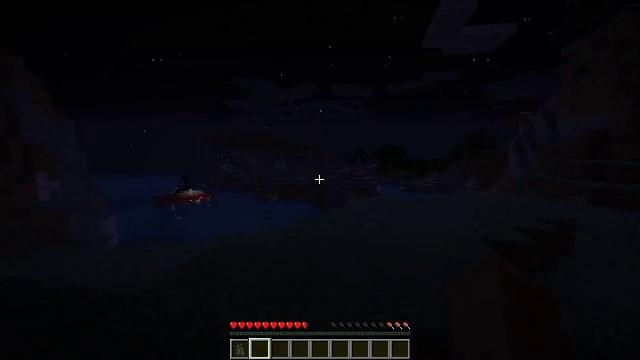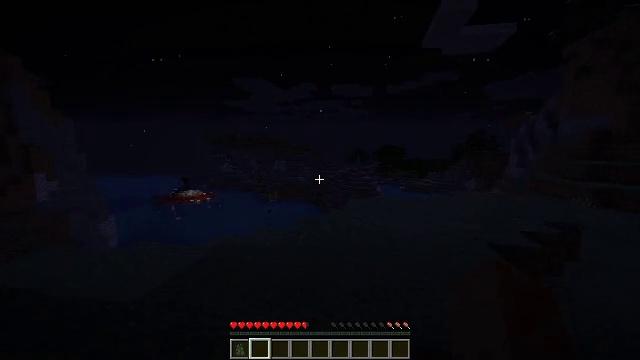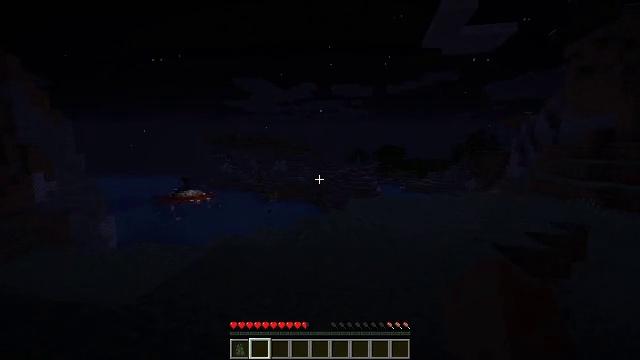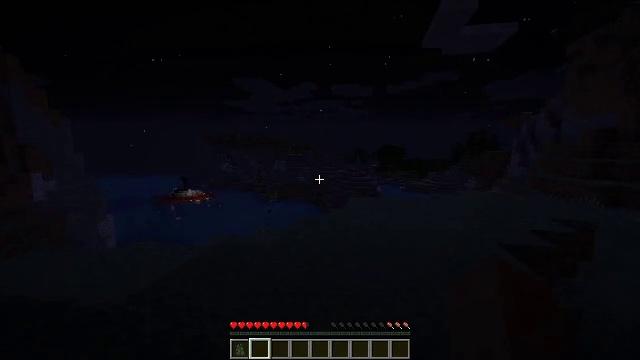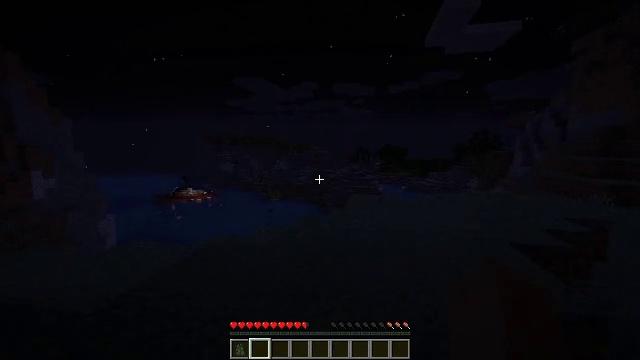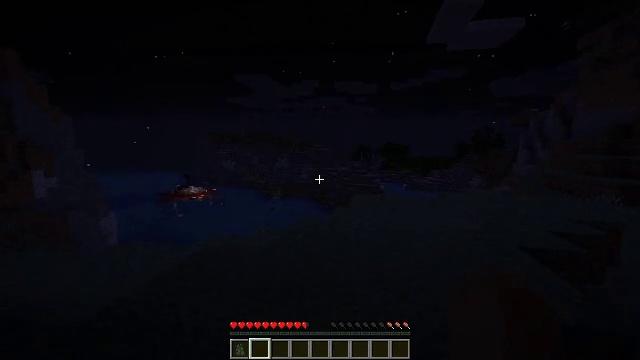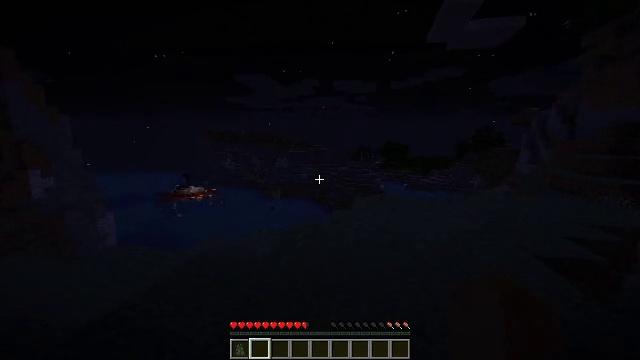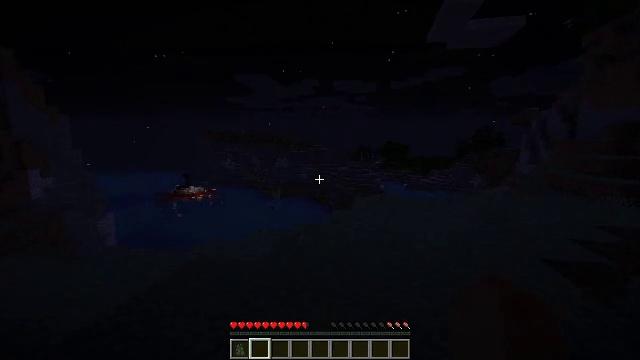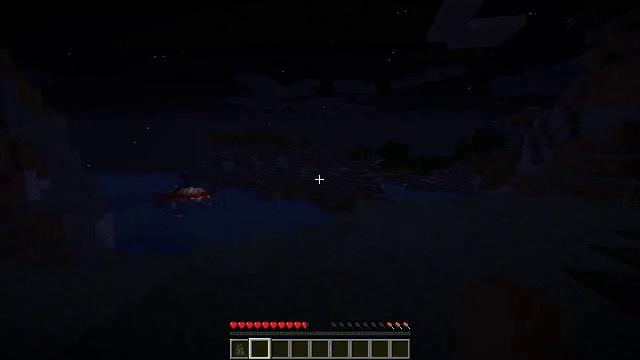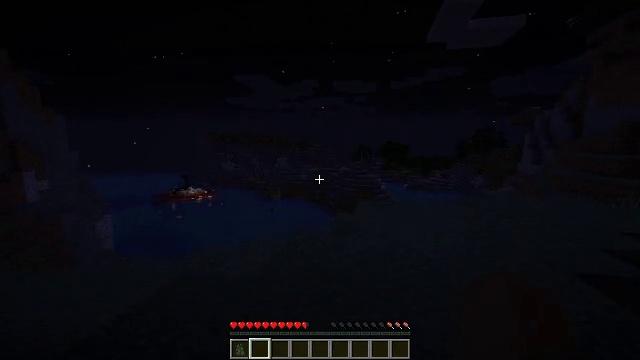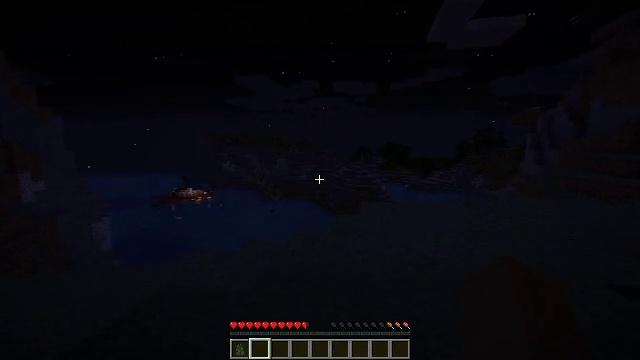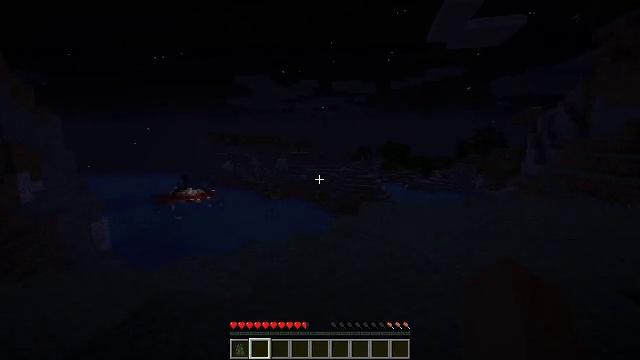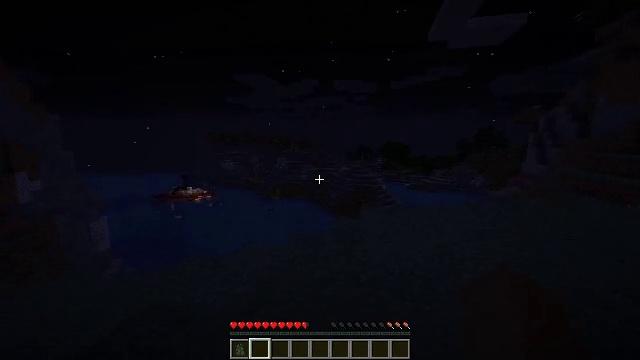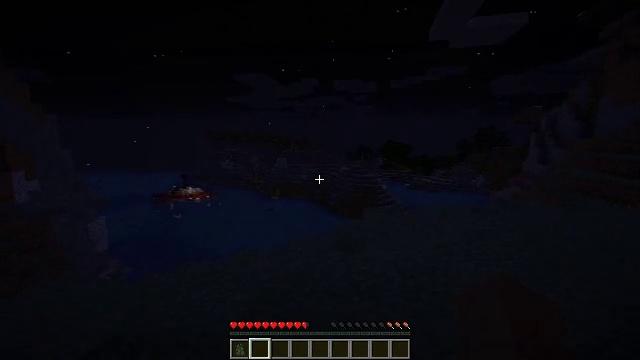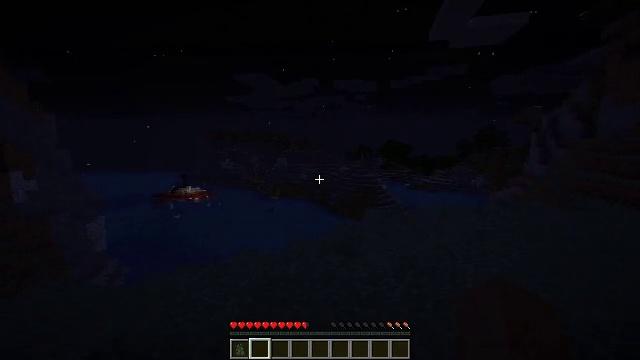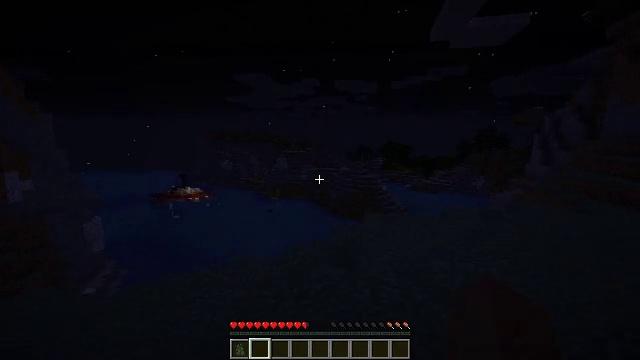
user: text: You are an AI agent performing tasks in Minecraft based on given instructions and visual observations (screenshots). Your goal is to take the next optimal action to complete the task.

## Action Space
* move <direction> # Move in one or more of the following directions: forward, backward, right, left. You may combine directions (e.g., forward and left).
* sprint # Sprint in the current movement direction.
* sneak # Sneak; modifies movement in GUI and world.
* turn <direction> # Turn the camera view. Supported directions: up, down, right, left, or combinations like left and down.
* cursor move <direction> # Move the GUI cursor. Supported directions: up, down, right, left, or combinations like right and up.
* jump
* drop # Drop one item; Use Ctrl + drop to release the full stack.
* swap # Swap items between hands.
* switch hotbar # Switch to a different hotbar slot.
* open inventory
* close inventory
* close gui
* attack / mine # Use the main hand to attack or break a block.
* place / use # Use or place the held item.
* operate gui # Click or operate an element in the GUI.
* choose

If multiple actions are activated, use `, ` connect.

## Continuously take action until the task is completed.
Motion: motion action
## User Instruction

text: Harvest the sea lantern from its structure.
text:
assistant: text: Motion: move forward
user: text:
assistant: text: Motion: move forward
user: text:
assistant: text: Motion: move forward
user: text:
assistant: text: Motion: move forward
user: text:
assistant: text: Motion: move forward
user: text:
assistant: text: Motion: move forward
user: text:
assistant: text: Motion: move forward
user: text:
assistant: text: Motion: move forward
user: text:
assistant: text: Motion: move forward
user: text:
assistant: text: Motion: move forward
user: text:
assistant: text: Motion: move forward
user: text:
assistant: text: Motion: move forward
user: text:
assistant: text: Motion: move forward
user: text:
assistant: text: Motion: move forward
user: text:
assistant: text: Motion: move forward
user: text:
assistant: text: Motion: move forward
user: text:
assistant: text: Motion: move forward
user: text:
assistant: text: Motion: move forward
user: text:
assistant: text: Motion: move forward
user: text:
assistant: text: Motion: move forward and move right
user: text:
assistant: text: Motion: move forward and move right
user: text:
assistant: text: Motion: move forward and move right
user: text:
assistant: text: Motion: move forward and move right
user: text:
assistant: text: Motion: move forward and move right
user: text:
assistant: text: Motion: move forward and move right
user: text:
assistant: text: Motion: move forward
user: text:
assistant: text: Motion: move forward
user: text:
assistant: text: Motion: move forward
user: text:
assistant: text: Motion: move forward
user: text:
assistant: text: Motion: move forward